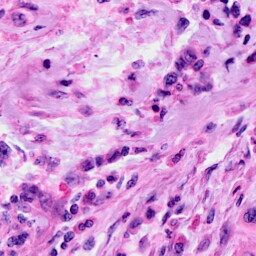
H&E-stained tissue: Cervix